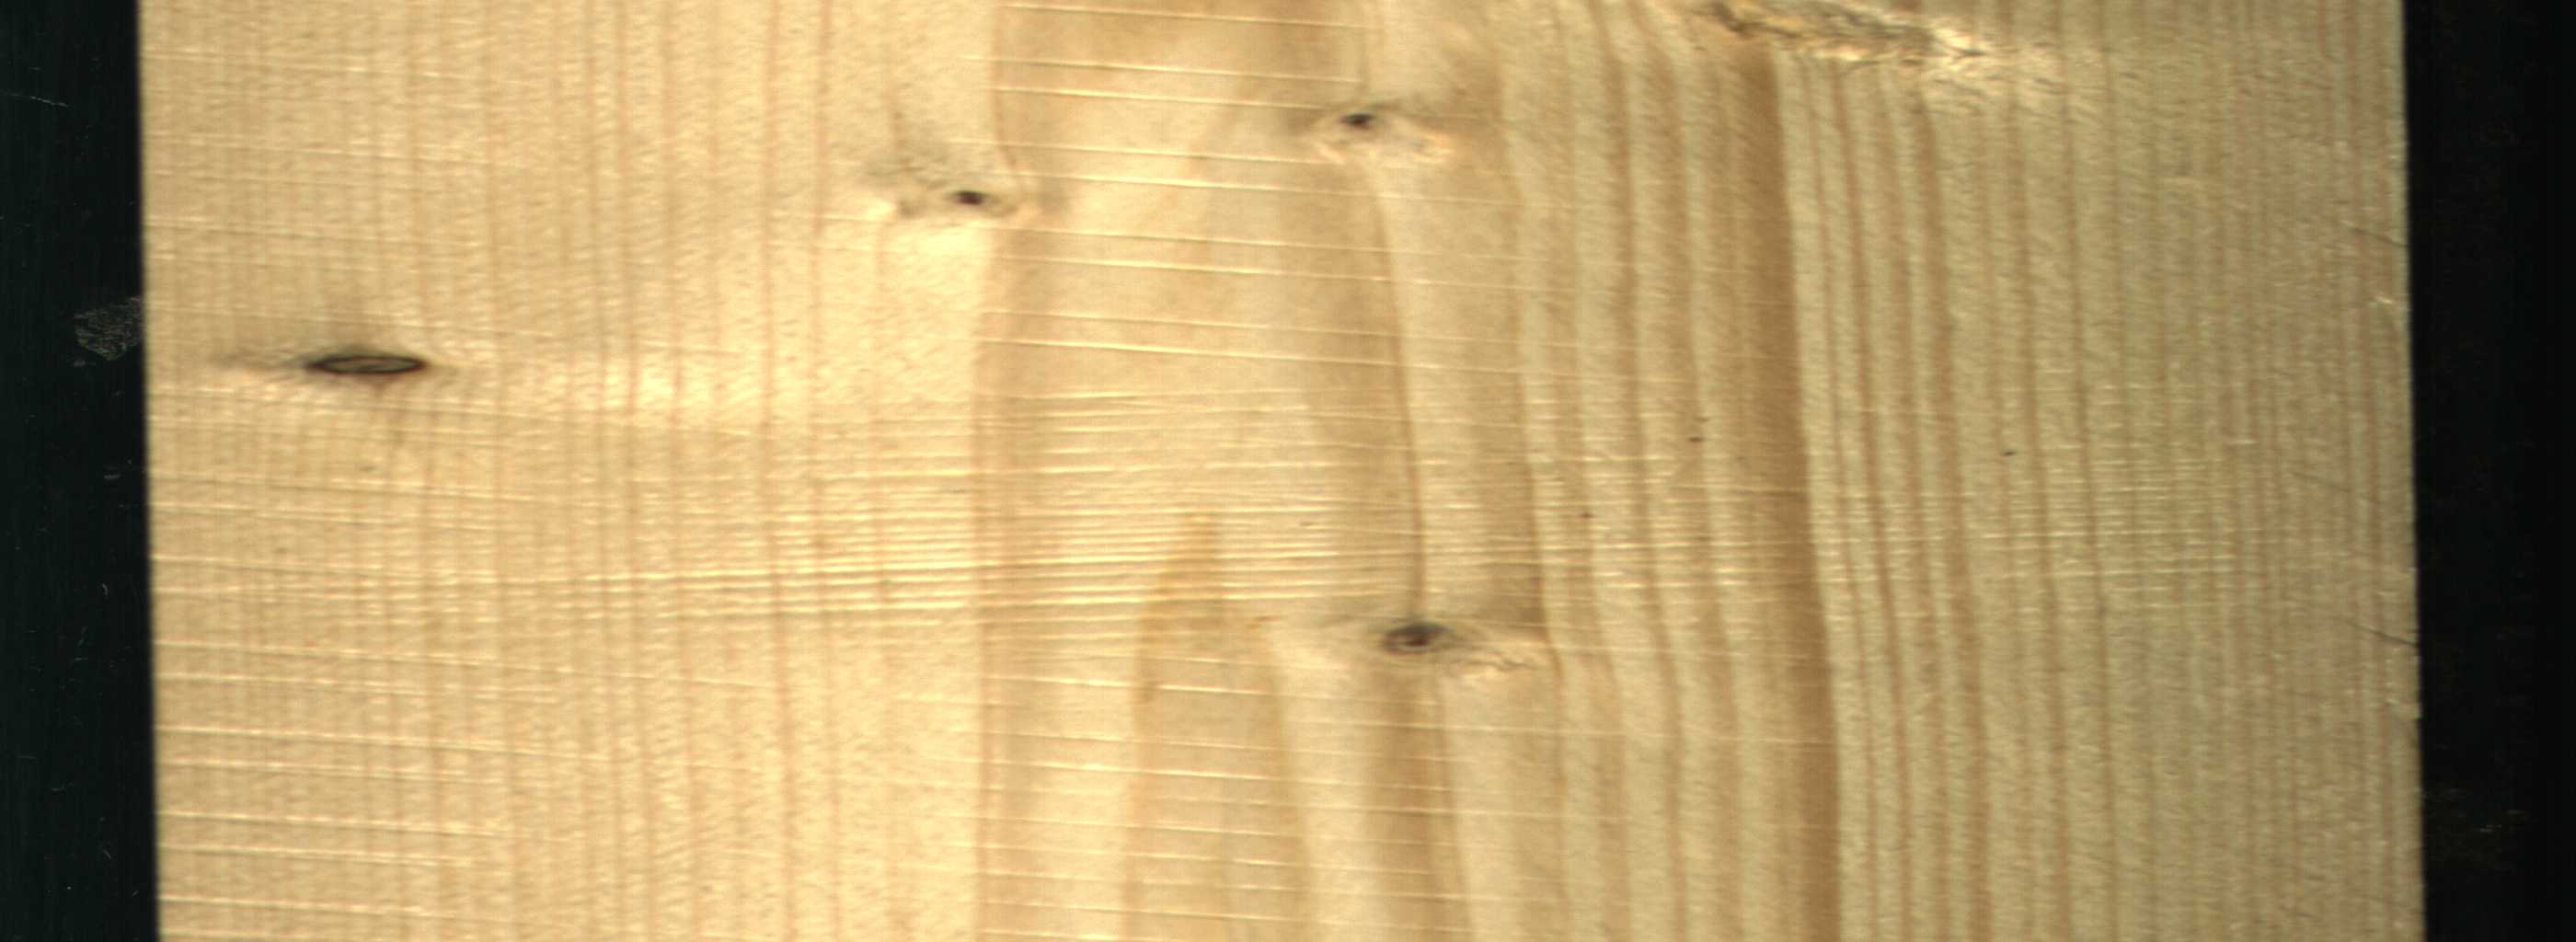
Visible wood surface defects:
Dead_Knot
Live_Knot
Live_Knot
Live_Knot